Aerial crown-view tile of a tropical tree (Barro Colorado Island, Panama), acquired 20240611:
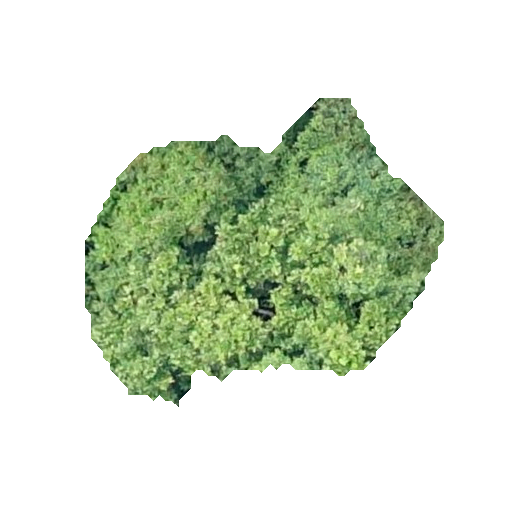
Species: Anacardium excelsum
GBIF accepted scientific name: Anacardium excelsum
Crown area: 115.761 m²